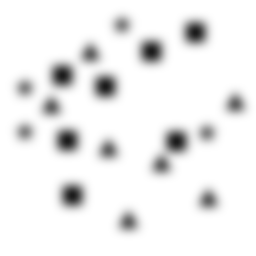
Squares: 7
Triangles: 7
Stars: 4
Total shapes: 18